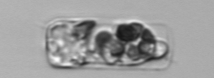
Label: Guinardia_delicatula_TAG_internal_parasite